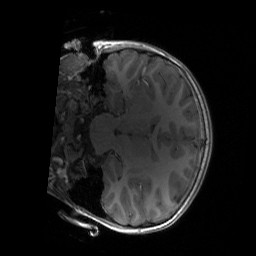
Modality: T1w
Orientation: coronal
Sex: male
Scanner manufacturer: siemens
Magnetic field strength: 3 T
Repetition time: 1.9 s
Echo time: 0.00243 s